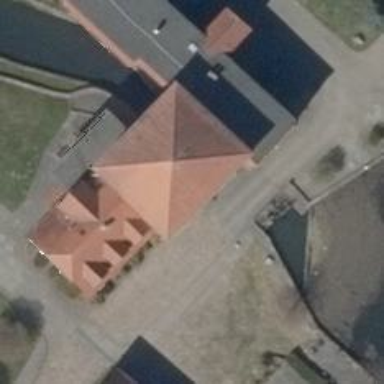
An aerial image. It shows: Museum located at watermill.